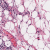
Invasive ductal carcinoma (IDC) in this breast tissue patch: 0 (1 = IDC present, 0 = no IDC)